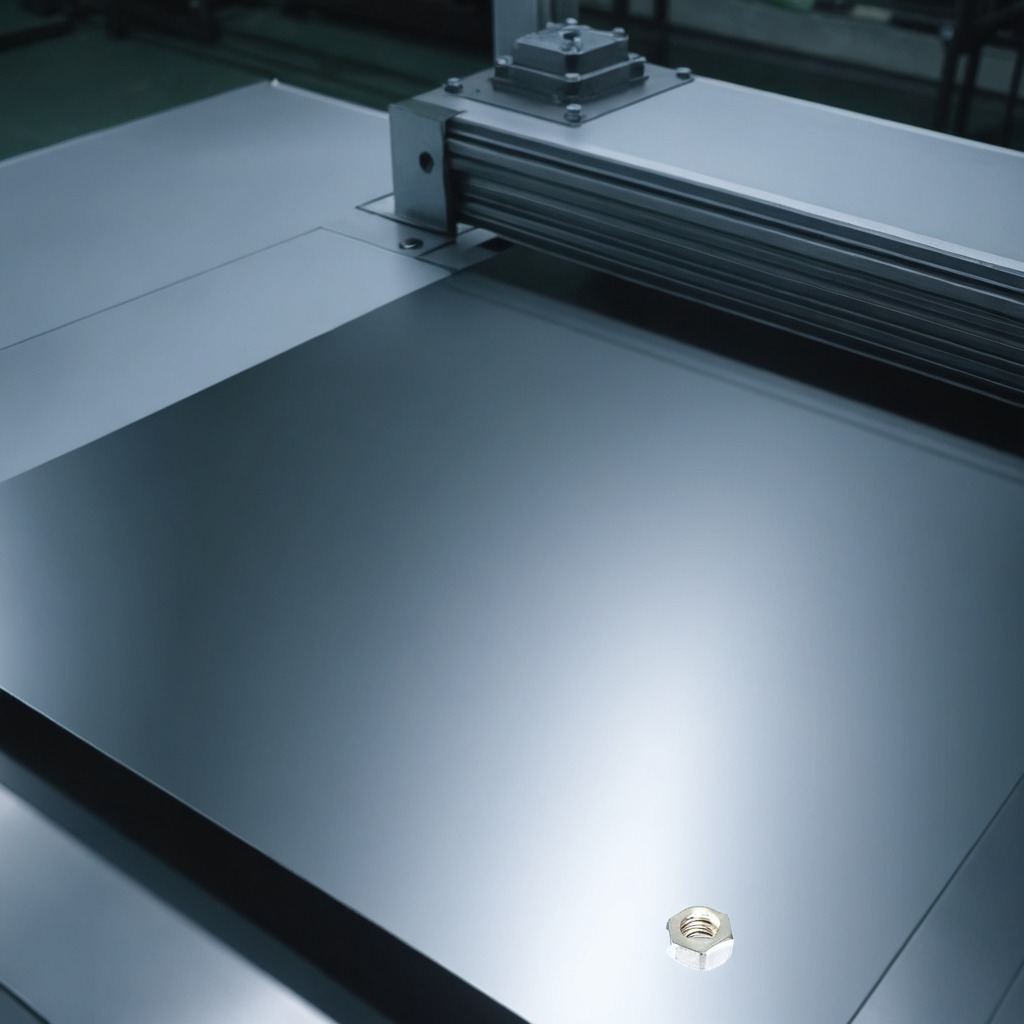
A metal nut lies on the metal table.